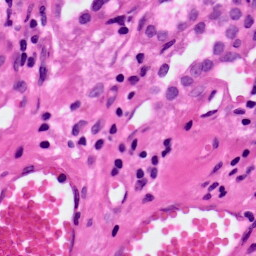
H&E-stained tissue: Lung